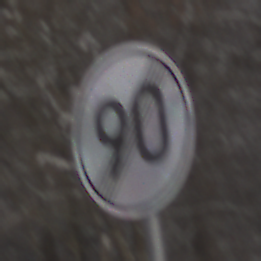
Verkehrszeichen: EndeGeschwindigkeit90
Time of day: MorningAfternoon
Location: Outdoor (Nature)
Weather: PartlyCloudy
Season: Winter
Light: Natural